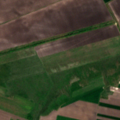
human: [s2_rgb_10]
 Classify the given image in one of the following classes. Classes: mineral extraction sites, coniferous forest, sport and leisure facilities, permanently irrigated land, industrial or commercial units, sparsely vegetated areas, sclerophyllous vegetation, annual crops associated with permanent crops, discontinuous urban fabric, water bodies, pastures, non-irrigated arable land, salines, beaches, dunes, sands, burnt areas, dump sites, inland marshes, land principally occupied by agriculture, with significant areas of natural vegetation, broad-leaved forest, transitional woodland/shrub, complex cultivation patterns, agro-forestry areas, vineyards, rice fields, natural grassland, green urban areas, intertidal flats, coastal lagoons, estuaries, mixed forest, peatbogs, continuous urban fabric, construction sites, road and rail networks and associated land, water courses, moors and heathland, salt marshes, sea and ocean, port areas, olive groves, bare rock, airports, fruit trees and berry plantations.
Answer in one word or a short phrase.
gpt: non-irrigated arable land, pastures